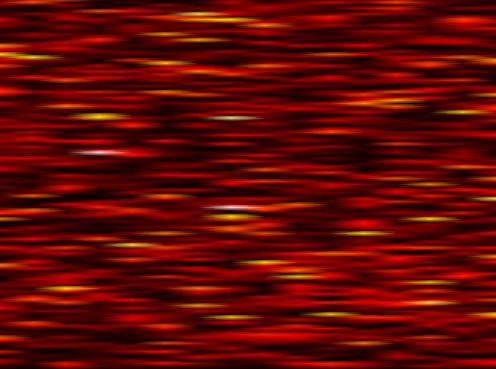
Label: OFDM